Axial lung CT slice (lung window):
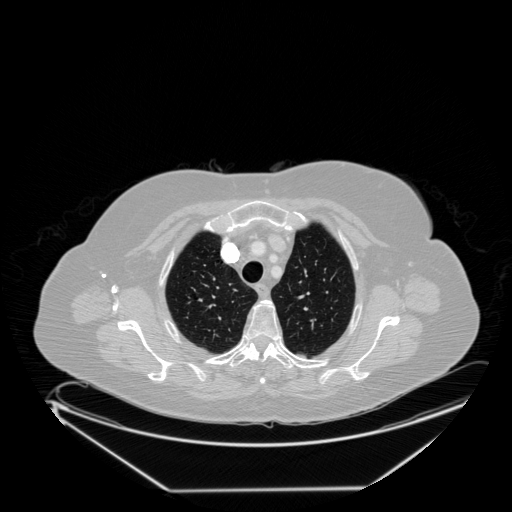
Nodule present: no